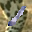
Label: 1